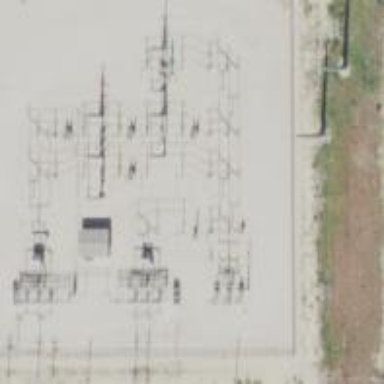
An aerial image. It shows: Switch used for power control.